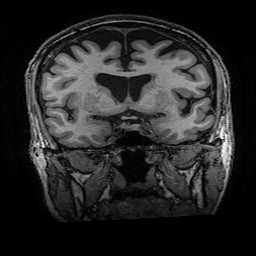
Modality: T1w
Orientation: sagittal
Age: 67
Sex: female
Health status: healthy
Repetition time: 2.53 s
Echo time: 0.0034 s